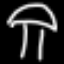
Label: mushroom